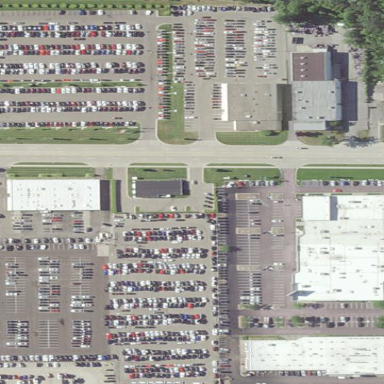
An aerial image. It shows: Parking area.